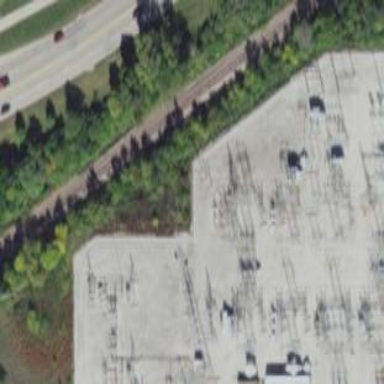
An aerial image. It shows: Industrial area used for power generation.